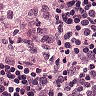
Metastatic tissue present: no